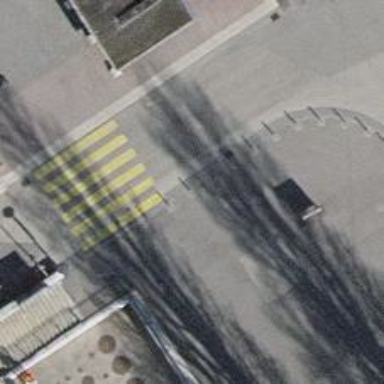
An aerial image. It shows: Bollard.